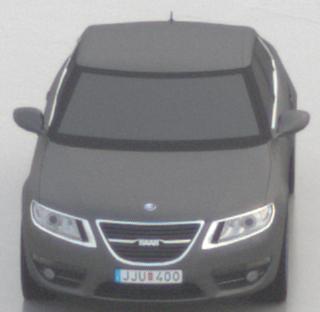
Make: Saab
Model: 5-Sep
Detailed model: 9-5 1.6T
Model produced from: 2010/06
Model produced until: 2011/12
Doors: 4
Color: gray
Road condition: wet road
Daytime: morning or afternoon
Contrast: low contrast